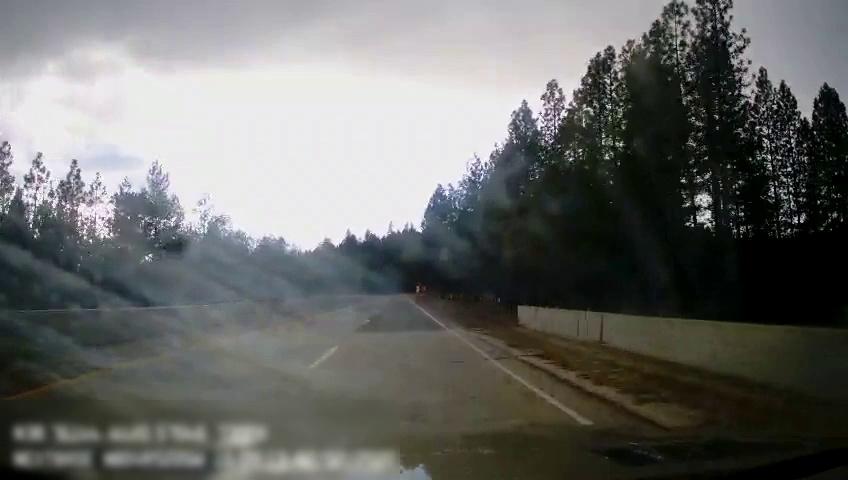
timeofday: Day
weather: Cloudy
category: Drivable Space
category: Drivable Space
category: Lanes | Current Lane
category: Lanes | Current Lane
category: Lanes | Alternate Lane